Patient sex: M
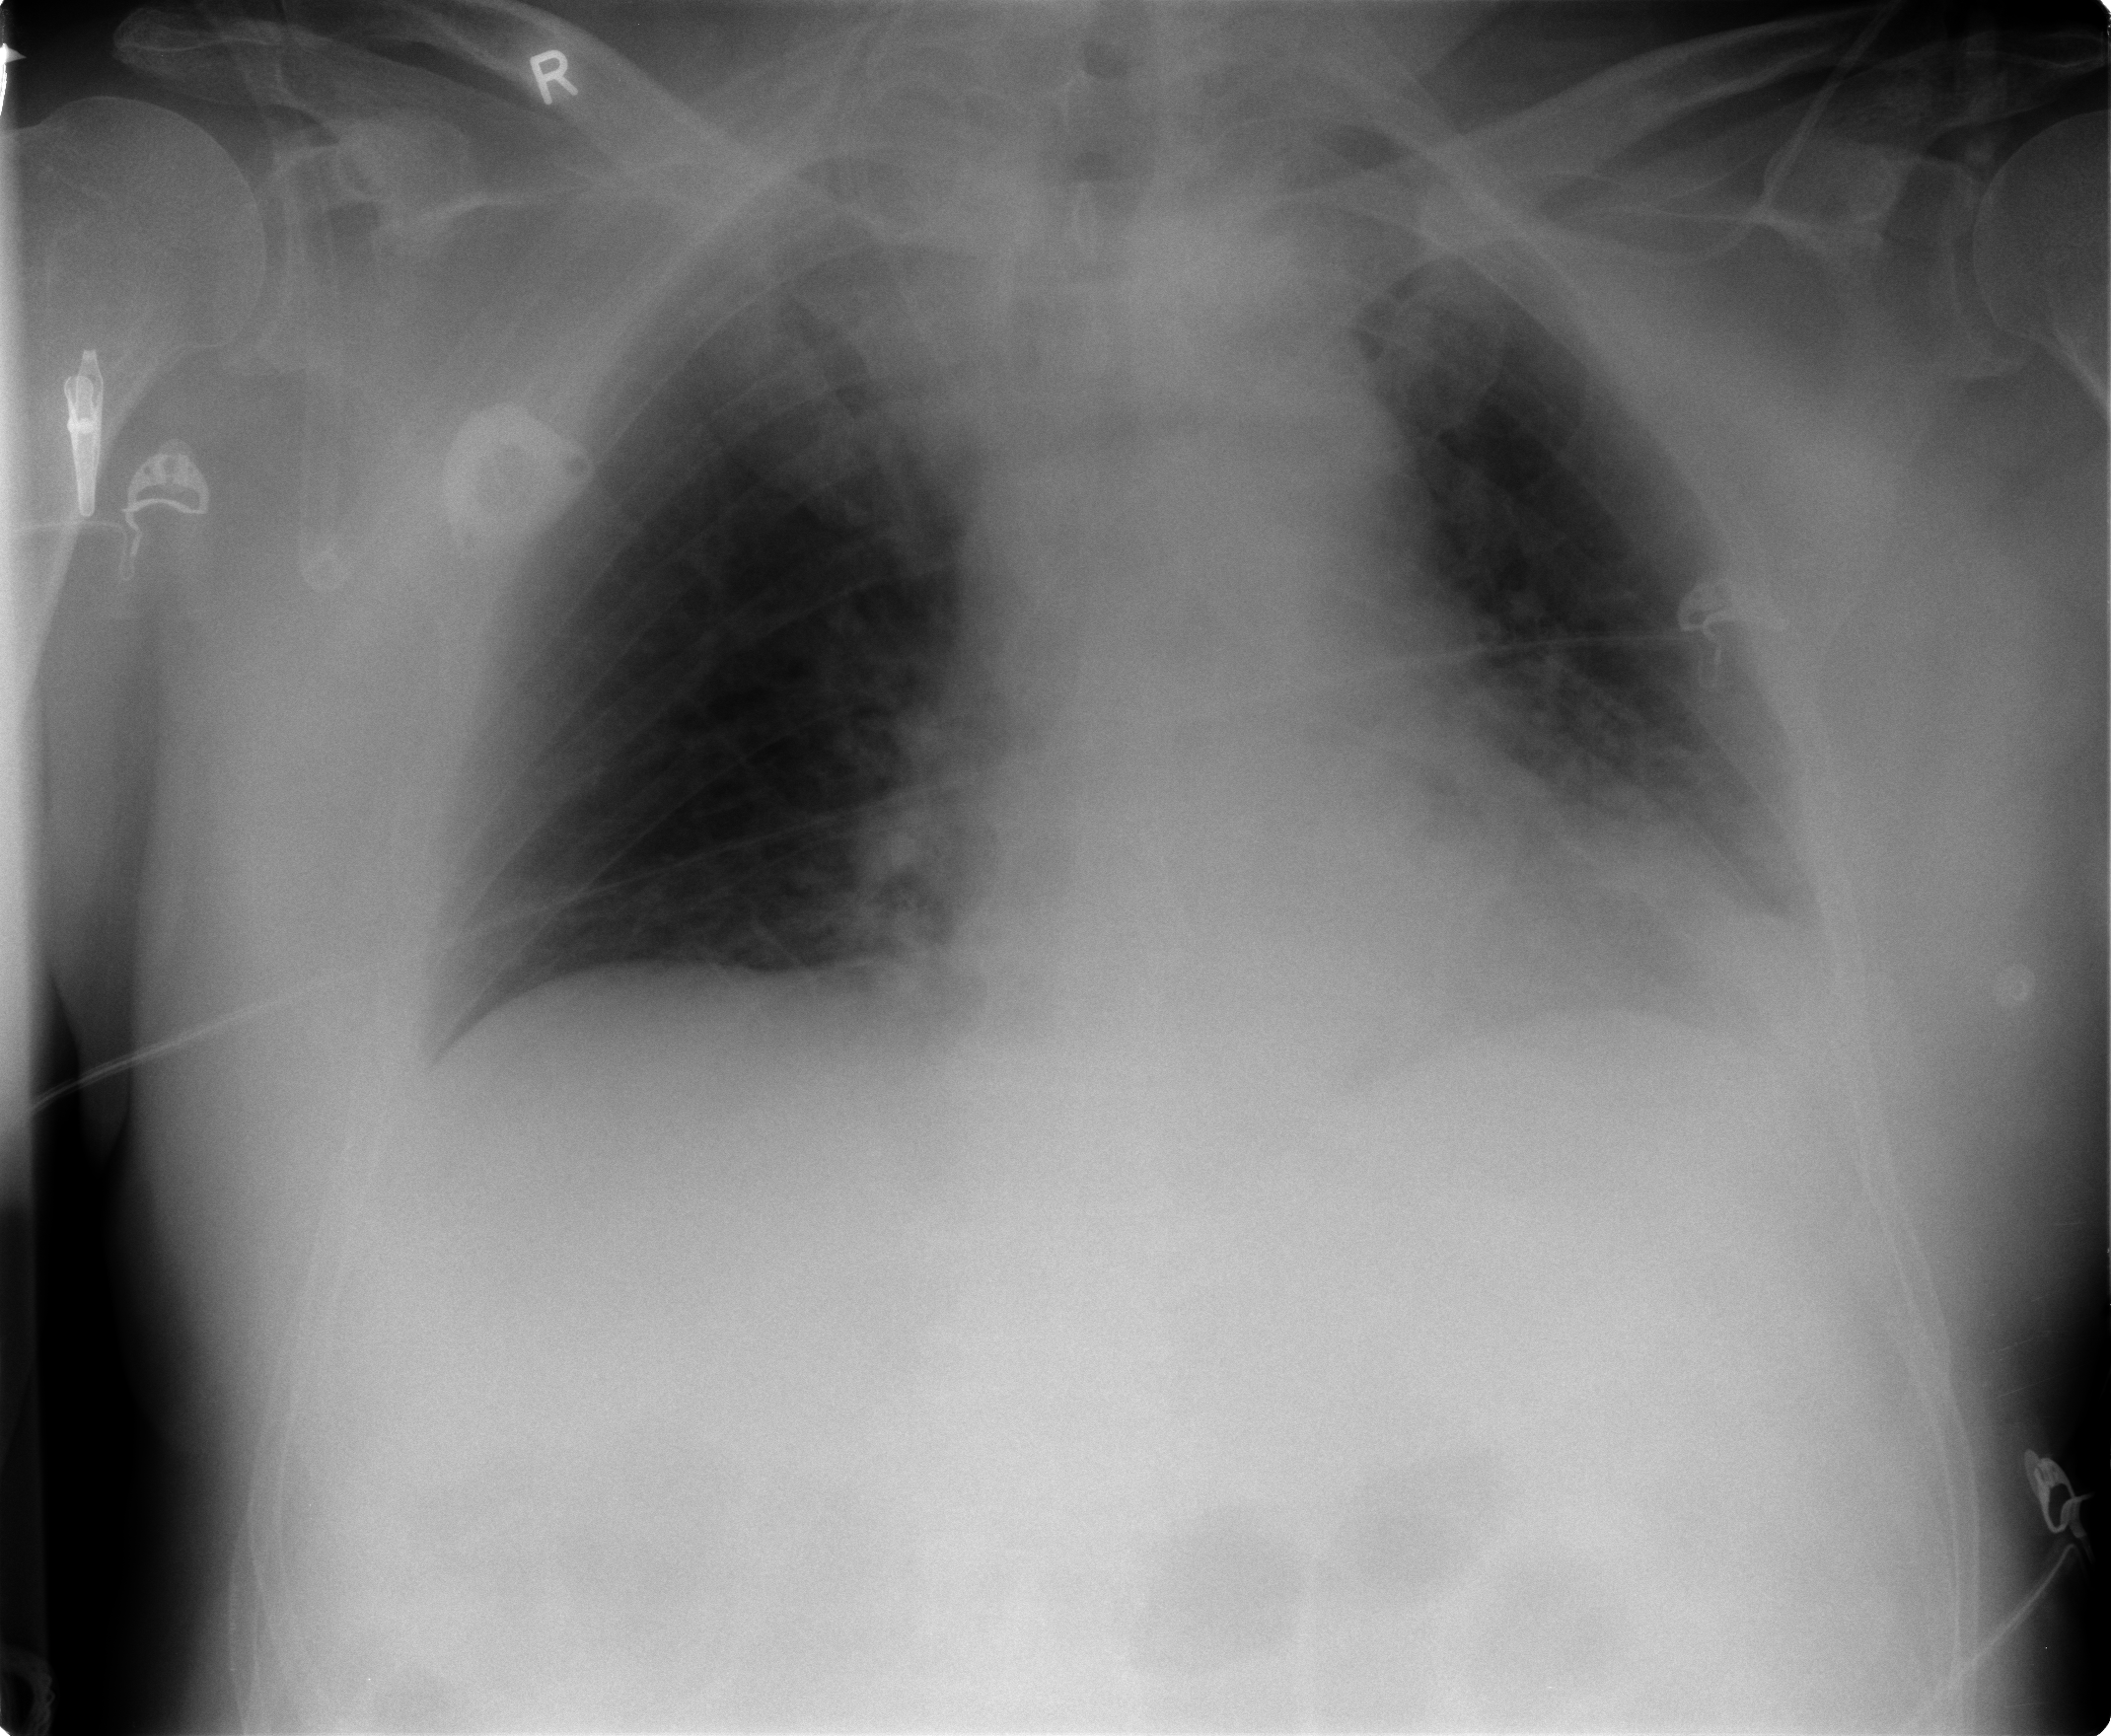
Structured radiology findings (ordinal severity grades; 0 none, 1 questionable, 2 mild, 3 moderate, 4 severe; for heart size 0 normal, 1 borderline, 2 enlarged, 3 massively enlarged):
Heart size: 0
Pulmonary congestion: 0
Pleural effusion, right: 0
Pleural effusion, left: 2
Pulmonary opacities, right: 0
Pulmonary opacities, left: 0
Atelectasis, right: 0
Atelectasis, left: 2